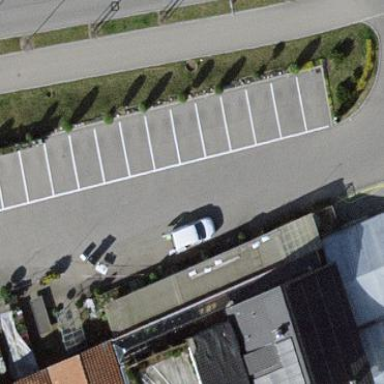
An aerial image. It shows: Parking area with asphalt surface.